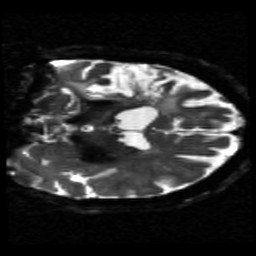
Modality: sbref
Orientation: coronal
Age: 67
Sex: female
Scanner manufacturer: siemens
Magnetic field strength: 3 T
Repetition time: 5.25 s
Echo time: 0.08 s